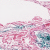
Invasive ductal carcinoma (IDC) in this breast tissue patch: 0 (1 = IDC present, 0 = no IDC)